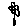
Label: flower